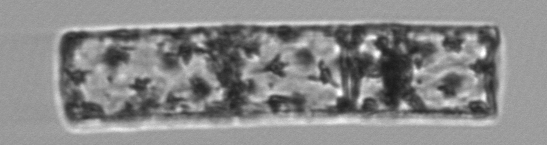
Label: Guinardia_flaccida